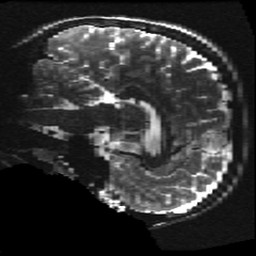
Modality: T2w
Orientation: sagittal
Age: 15
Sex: male
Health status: ill
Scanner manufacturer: ge
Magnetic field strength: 3 T
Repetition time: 7.5 s
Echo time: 0.1015 s